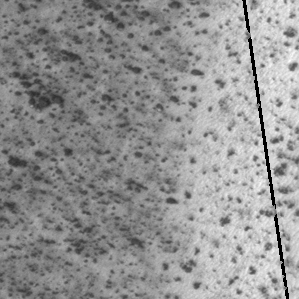
Label: frost